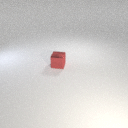
small red metal cube